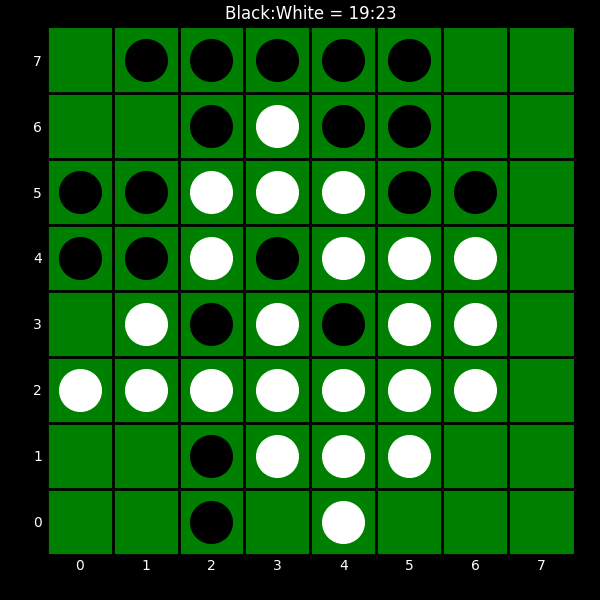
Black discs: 19
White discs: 23